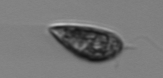
Label: Prorocentrum_triestinum